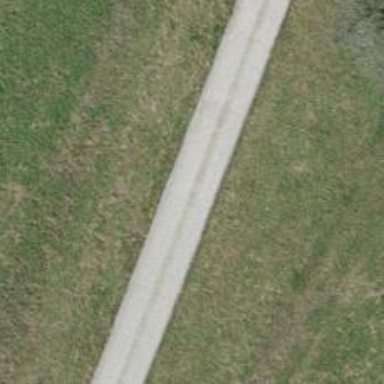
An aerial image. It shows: Service road with paved surface.